Brain MRI, t1w sequence, axial 2D slice.
Patient: age 29, sex M, weight 95 kg, height 1.95 m
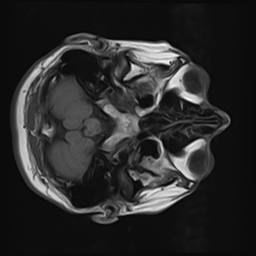